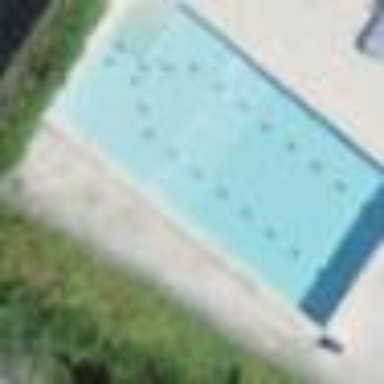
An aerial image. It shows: Outdoor swimming pool in leisure land area.